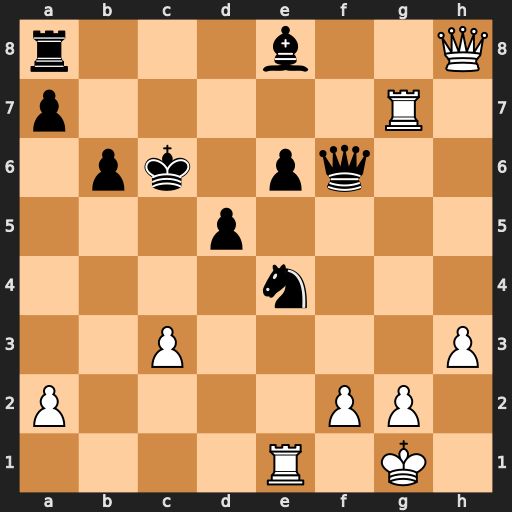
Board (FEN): r3b2Q/p5R1/1pk1pq2/3p4/4n3/2P4P/P4PP1/4R1K1
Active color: w
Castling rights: -
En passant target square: -
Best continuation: Rxe4 dxe4 Rc7+ Kxc7 Qxf6